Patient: sex M, age 57
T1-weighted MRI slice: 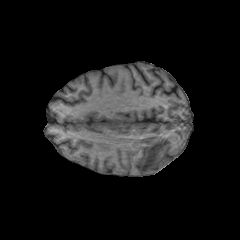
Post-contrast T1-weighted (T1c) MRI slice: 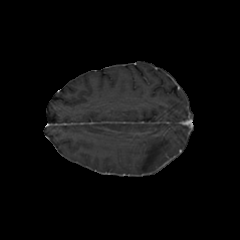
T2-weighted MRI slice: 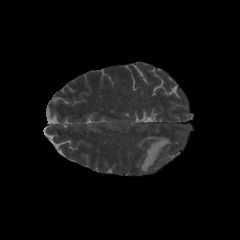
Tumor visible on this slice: yes
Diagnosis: Glioblastoma, IDH-wildtype
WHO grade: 4